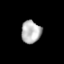
Tissue: lung
Cell type: Epithelial cells
Senescence score: 0.233
Nuclear area (px): 439
Mean DAPI intensity: 180.565